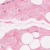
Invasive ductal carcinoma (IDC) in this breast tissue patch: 0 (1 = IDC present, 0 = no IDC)